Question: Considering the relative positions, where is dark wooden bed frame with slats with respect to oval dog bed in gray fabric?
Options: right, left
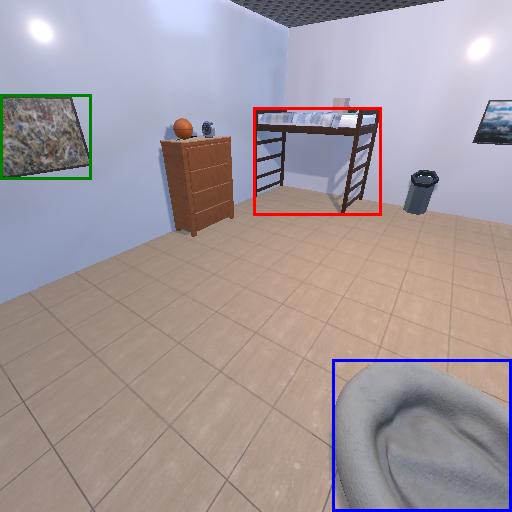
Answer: right